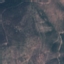
Label: HerbaceousVegetation